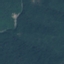
Land use / land cover: Forest